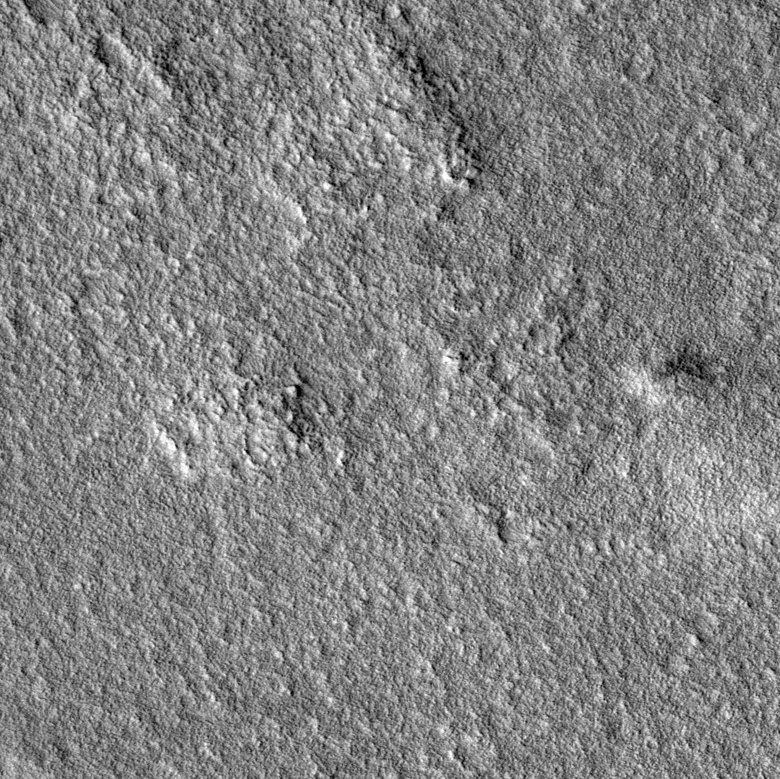
Label: dustdevil